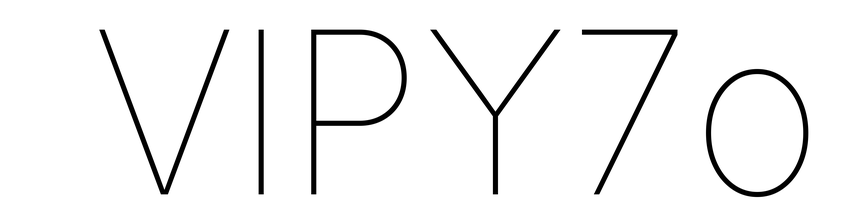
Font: Inter_Thin